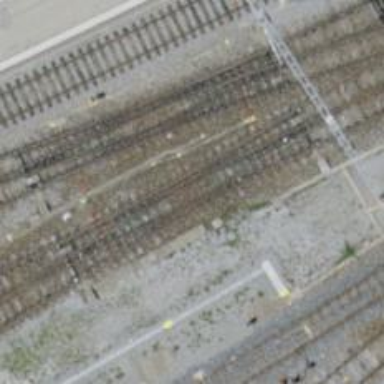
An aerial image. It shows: Railway switch.